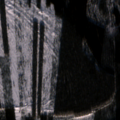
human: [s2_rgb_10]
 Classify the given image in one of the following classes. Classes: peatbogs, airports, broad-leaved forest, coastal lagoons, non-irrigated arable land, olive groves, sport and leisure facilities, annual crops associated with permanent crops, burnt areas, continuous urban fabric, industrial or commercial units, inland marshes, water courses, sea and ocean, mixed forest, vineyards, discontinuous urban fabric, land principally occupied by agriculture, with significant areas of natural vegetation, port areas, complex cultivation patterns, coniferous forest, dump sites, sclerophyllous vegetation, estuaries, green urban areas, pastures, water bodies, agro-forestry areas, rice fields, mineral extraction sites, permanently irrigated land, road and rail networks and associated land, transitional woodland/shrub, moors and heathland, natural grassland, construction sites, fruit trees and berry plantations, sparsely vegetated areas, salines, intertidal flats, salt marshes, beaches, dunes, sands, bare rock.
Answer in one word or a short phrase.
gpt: coniferous forest, transitional woodland/shrub